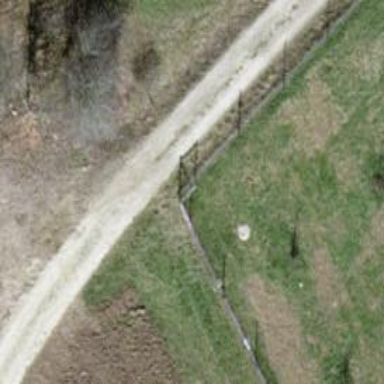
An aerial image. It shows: Chain link fence.